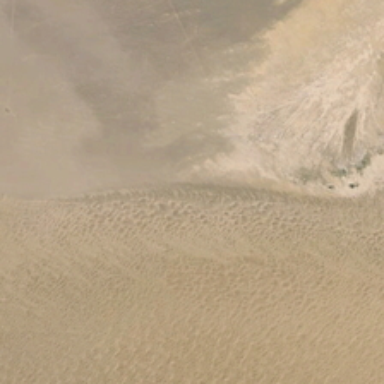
It is a piece of yellow desert .